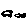
Label: car